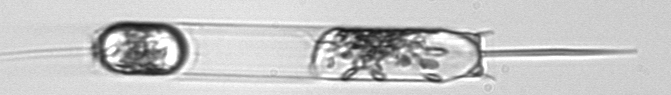
Label: Ditylum_brightwellii